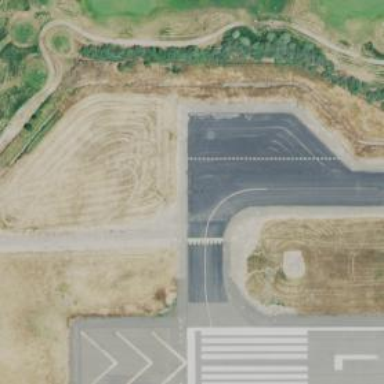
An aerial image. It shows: View of taxiway at the airport.